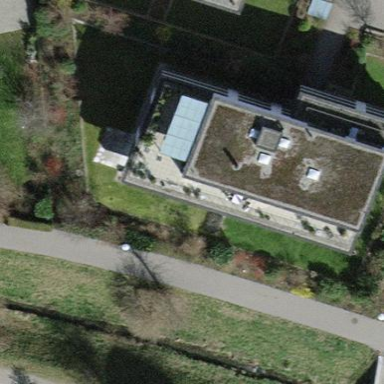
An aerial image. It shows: Modern apartment building with flat roof design.